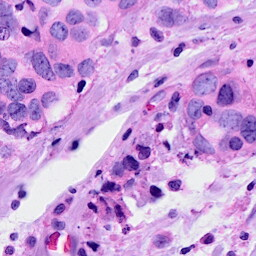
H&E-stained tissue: Breast